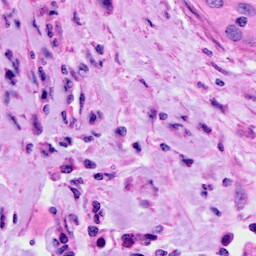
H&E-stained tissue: Cervix